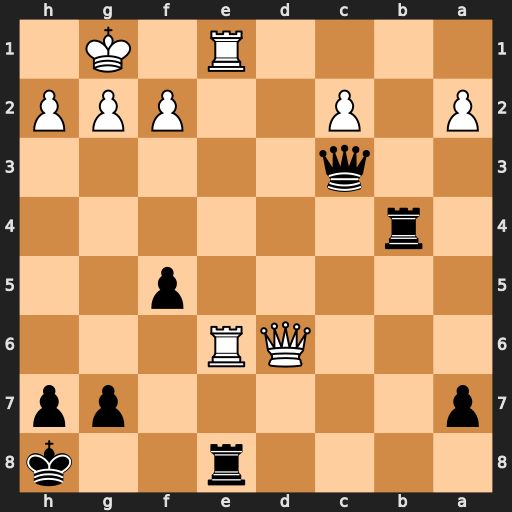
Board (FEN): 4r2k/p5pp/3QR3/5p2/1r6/2q5/P1P2PPP/4R1K1
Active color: b
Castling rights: -
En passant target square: -
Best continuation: Qxe1+ Rxe1 Rxe1#